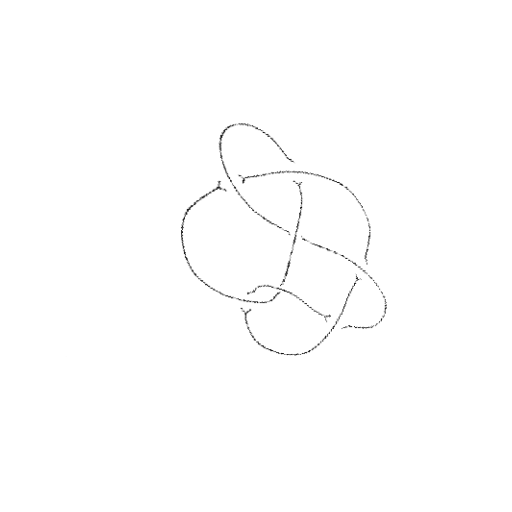
Crossing number: 7